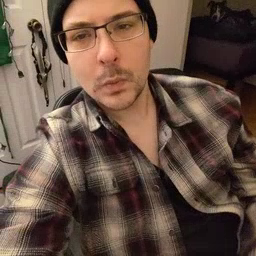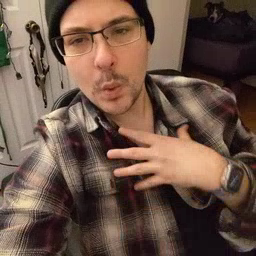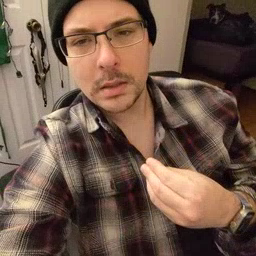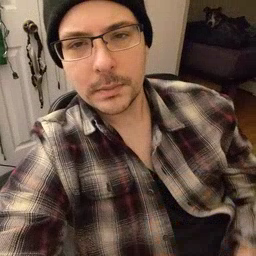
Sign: white